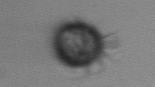
Label: Ciliophora